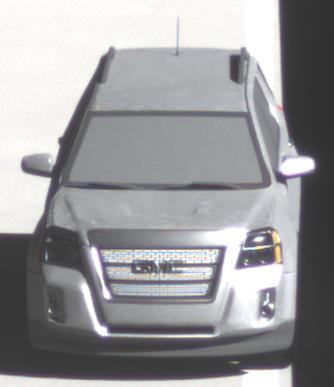
Make: GMC
Model: Terrain
Detailed model: Gen. 1
Model produced from: 2009
Model produced until: 2017
Doors: 5
Color: white
Road condition: dry road
Daytime: morning or afternoon
Contrast: high contrast